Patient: sex M, age 44
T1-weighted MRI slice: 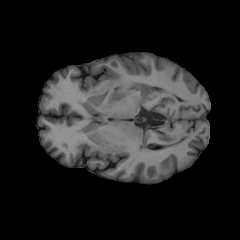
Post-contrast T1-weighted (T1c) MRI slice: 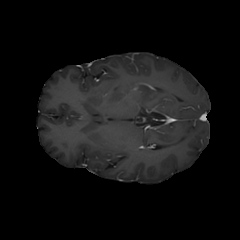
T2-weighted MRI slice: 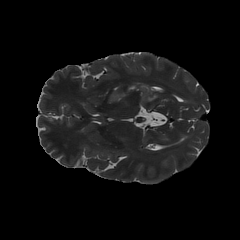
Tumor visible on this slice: yes
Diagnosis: Glioblastoma, IDH-wildtype
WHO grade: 4